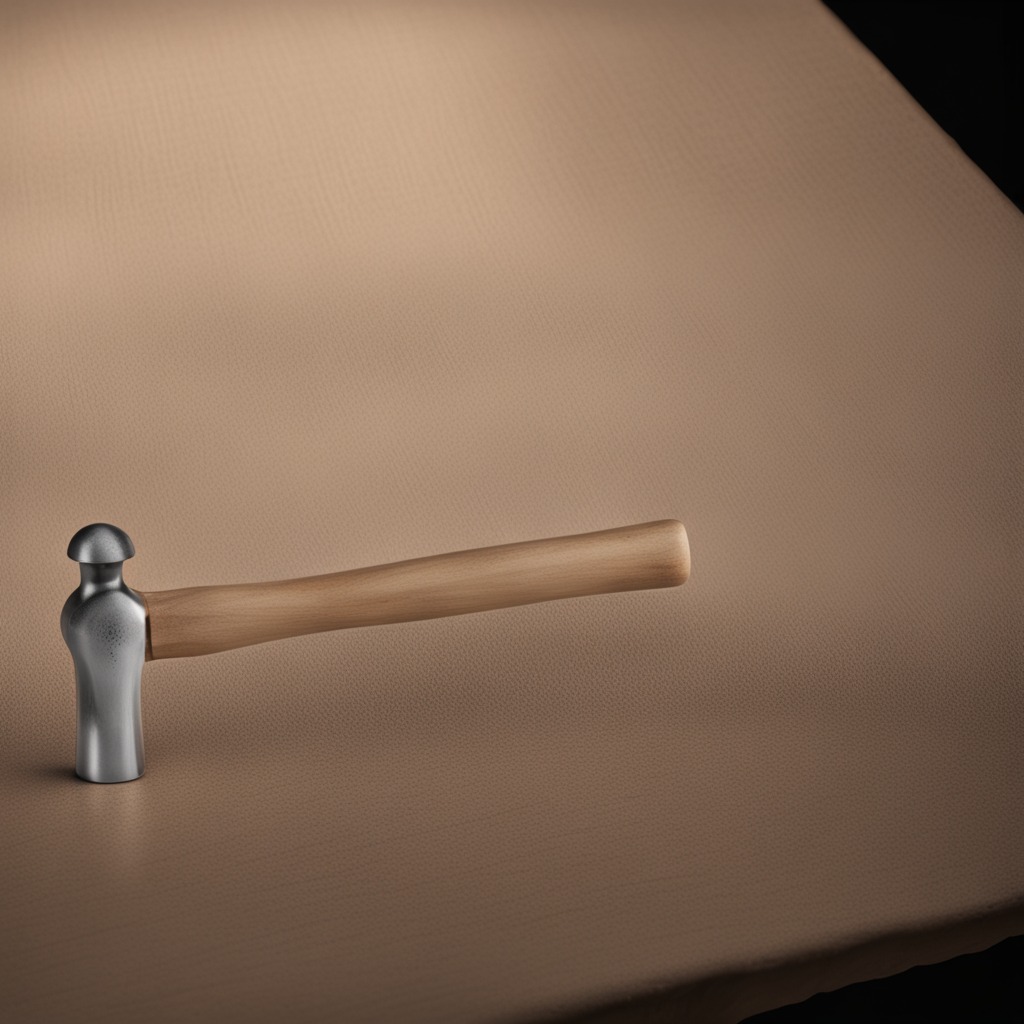
A hammer lies on the wooden table.